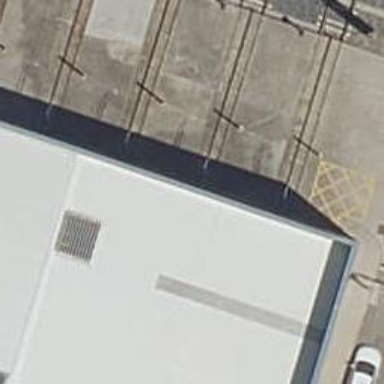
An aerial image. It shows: Yard with electrified contact lines.